Aerial crown-view tile of a tropical tree (Barro Colorado Island, Panama), acquired 20240918:
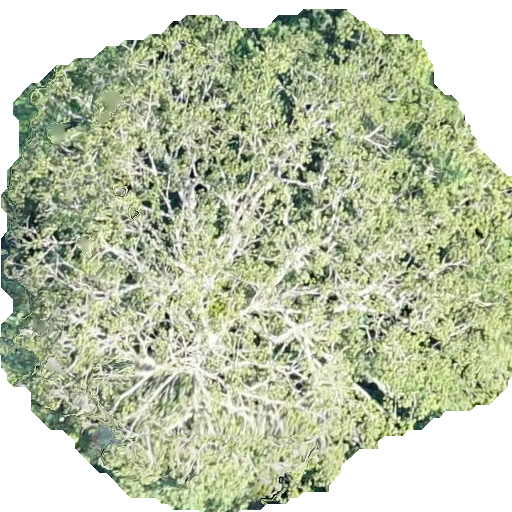
Species: Sterculia apetala
GBIF accepted scientific name: Sterculia apetala
Crown area: 325.549 m²